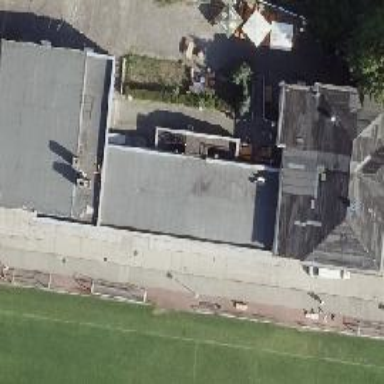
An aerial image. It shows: Building that is part of sports center dedicated to rowing.